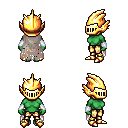
a pixel art fantasy rpg character, female body template, orc, green skin, gray tattered cape, gold greaves, purple short mohawk hairstyle, gold helm, white cloth bracers, gold boots, four views (front, back, left, right), 2x2 character sprite sheet, small pixel art, hard edges, no anti-aliasing